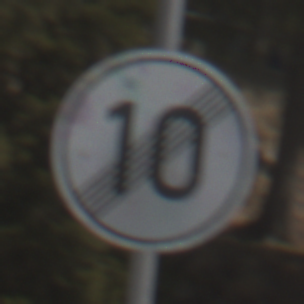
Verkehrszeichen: EndeGeschwindigkeit10
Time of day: Midday
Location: Outdoor (Nature)
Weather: PartlyCloudy
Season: NotSpecified
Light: Natural